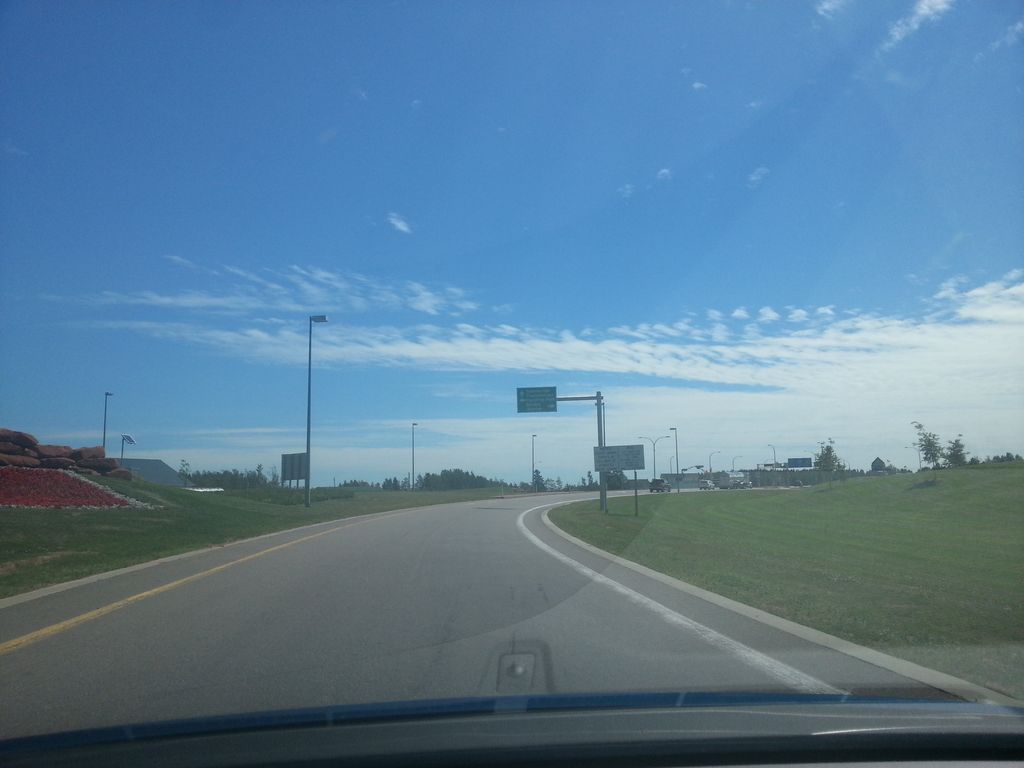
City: charlottetown